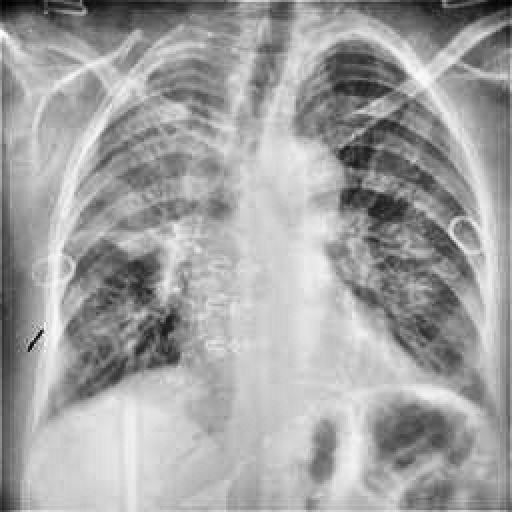
Finding: TUBERCULOSIS